Interaction volume radius: 5 \u00c5
Interaction volume height: 15 \u00c5
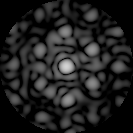
Disorder parameter: 0.6593